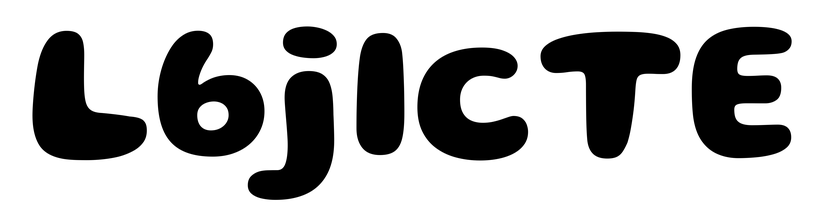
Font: Gluten_Bold